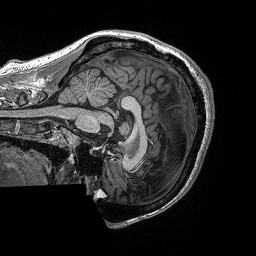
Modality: T1w
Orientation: sagittal
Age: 22
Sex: male
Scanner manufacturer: siemens
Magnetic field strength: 3 T
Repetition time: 2.3 s
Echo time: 0.00298 s